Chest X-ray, AP view. Patient: 55 years old, sex F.
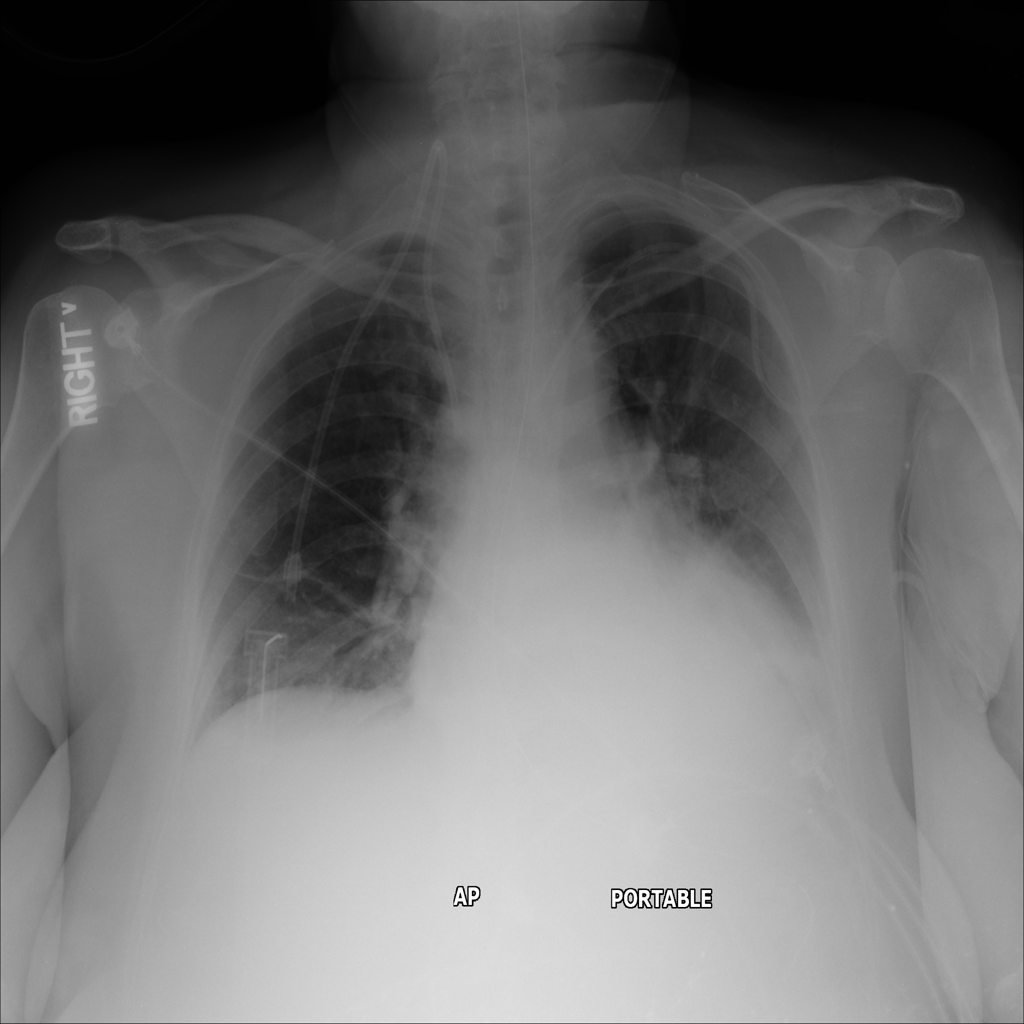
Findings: No Finding